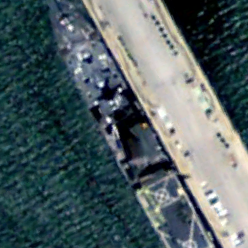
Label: combat